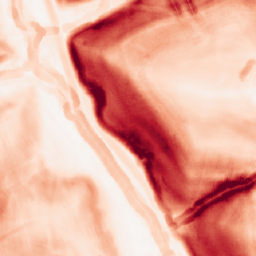
Category: morphological
Decomposition family: morphological_gradient
Decomposition parameters: size: 5
shape: disk
Upsampling method: area
Upsampling parameters: scale: 2
Upsampling scale: 2